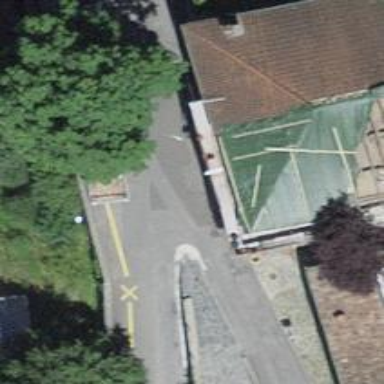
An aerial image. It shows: Asphalt road in residential area leading to tourist attraction.